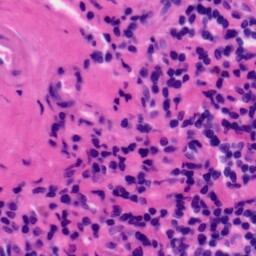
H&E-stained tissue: Tonsil